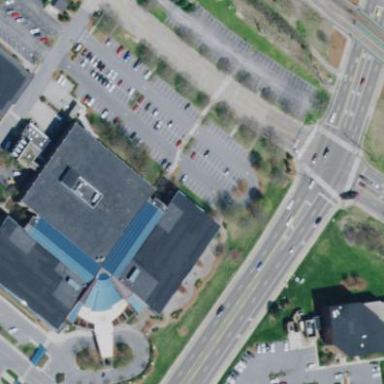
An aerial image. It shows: Office building.